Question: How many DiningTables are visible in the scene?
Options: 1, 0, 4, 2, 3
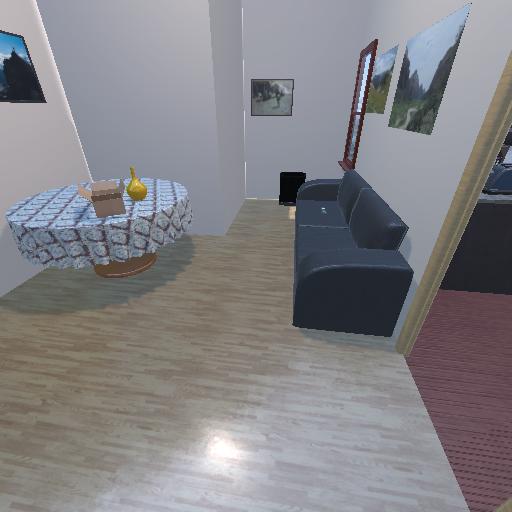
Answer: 1